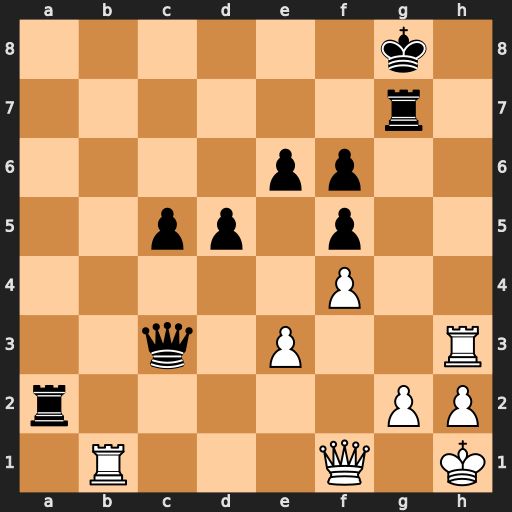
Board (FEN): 6k1/6r1/4pp2/2pp1p2/5P2/2q1P2R/r5PP/1R3Q1K
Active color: w
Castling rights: -
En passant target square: -
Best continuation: Qb5 Ra8 Qc6 Qa1 Qxe6+